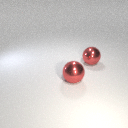
large red metal sphere to the left of large red metal sphere